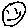
Label: smiley face